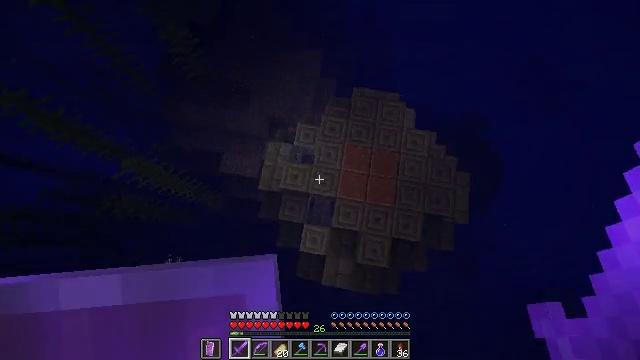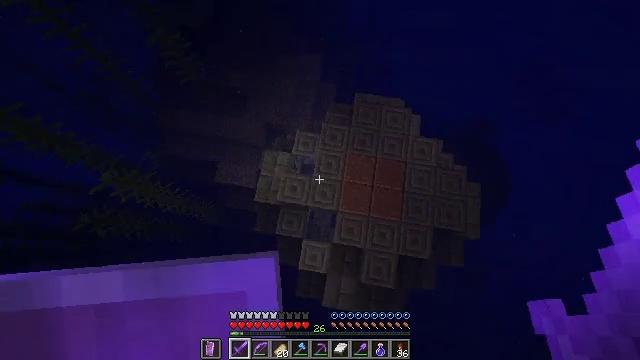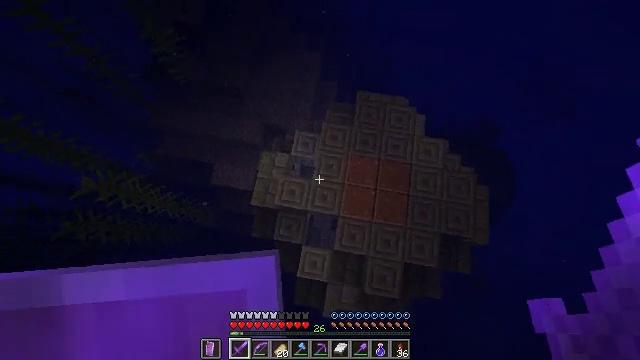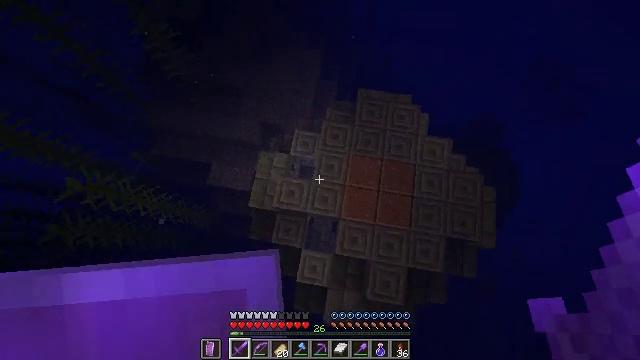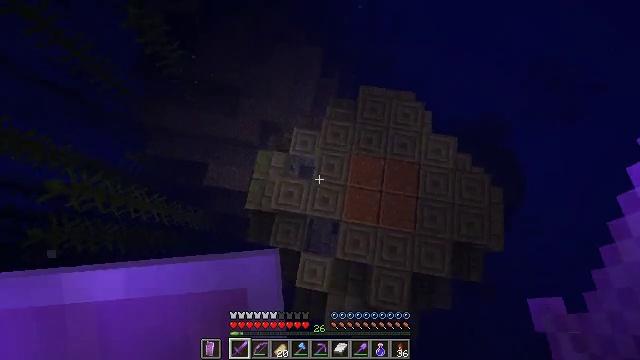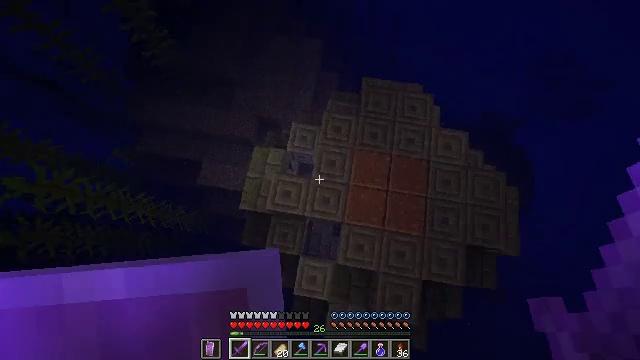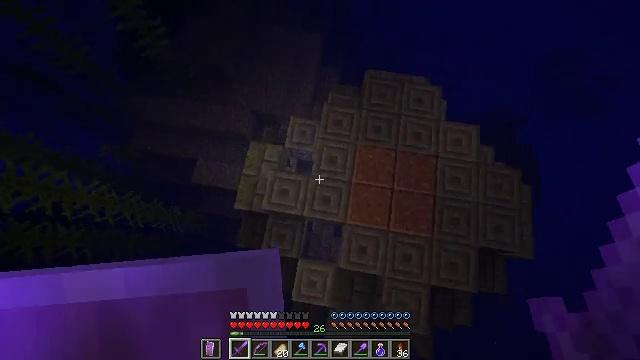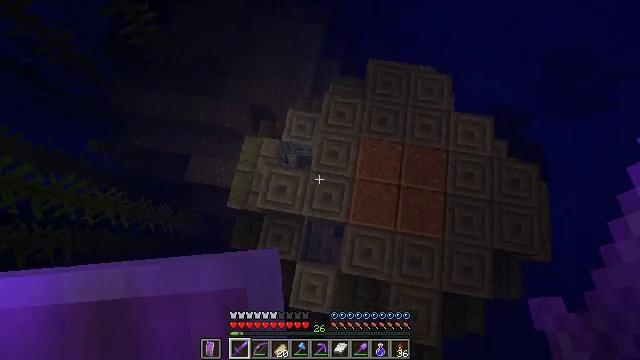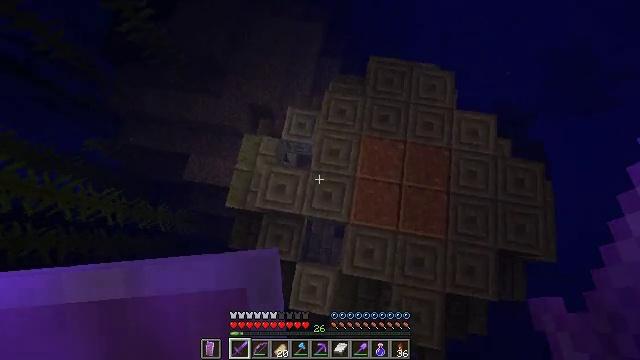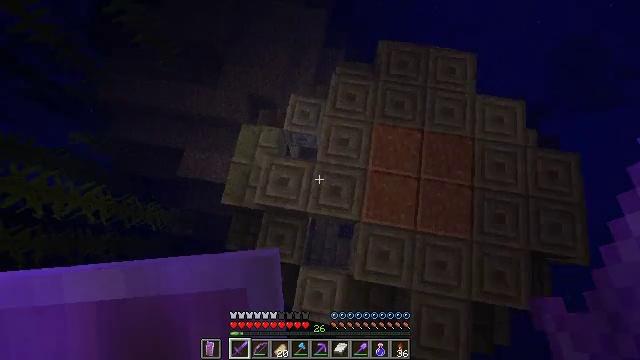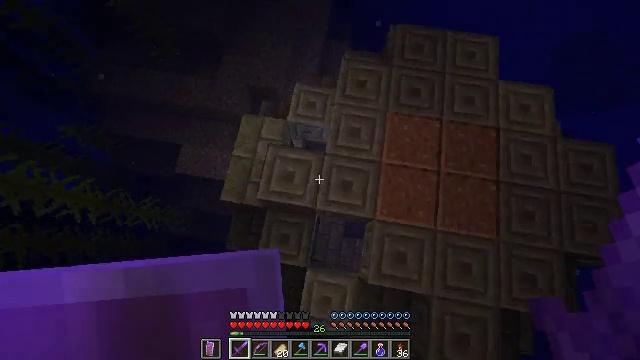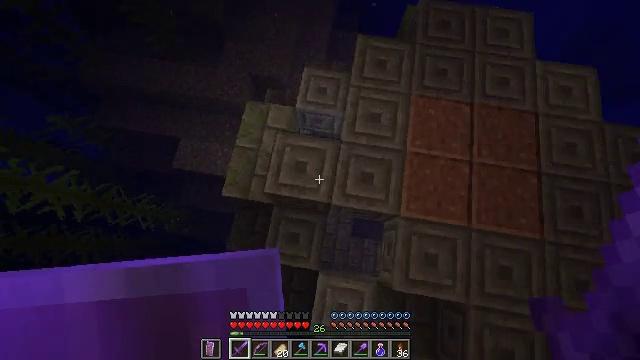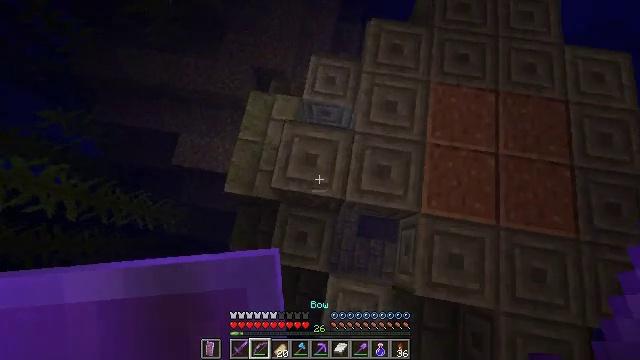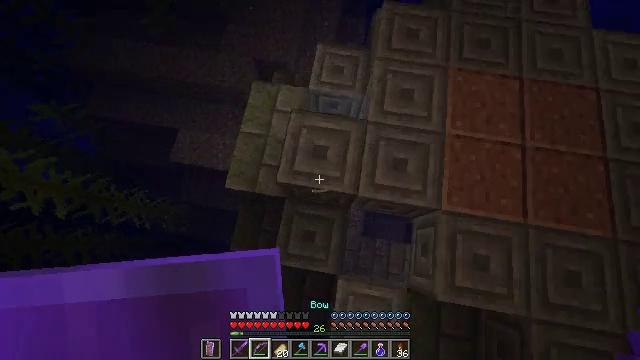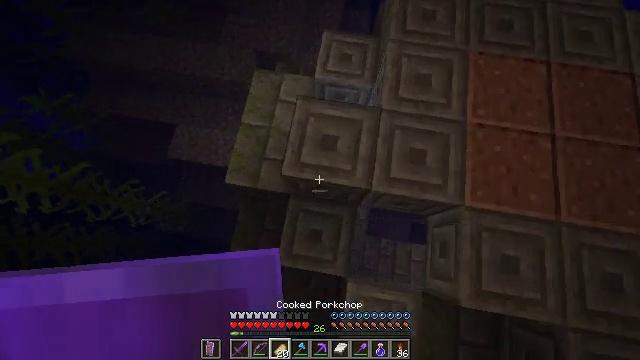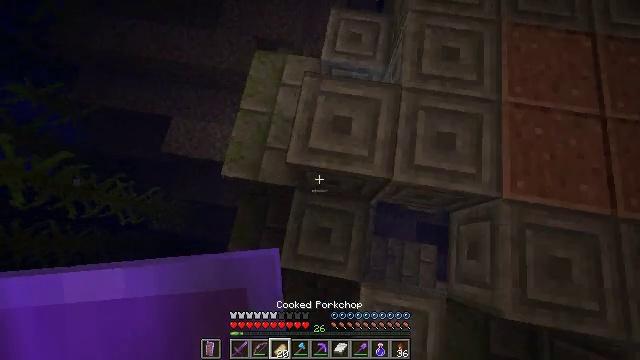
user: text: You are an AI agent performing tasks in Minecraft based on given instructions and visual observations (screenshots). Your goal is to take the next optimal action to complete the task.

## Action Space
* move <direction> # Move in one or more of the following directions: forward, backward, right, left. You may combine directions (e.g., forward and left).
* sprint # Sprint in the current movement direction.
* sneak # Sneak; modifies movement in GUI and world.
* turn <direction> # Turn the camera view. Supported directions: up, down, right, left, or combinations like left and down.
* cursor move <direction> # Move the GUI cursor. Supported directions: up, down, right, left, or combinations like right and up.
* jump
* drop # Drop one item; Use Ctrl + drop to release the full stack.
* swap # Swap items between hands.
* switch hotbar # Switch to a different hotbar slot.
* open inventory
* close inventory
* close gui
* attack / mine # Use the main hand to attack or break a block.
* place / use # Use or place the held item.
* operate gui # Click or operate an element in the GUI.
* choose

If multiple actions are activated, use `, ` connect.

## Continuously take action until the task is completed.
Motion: motion action
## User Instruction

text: Mine gravel from the ground.
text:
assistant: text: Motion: move forward, sneak, turn up
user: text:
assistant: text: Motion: sneak
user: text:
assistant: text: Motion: sprint
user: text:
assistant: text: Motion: sprint
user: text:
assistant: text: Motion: sprint
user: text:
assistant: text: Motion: sneak
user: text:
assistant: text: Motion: sneak
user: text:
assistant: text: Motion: move left, sprint
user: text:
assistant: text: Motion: move left, sprint
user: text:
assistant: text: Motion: move left, sprint
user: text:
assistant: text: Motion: move left, sprint
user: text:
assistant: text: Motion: move left, sneak
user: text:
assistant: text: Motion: sneak
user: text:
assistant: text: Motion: sprint
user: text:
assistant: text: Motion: sprint
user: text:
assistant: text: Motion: sprint
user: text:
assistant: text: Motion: sprint
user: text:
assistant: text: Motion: sprint
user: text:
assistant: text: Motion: sprint, turn right
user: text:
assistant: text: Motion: turn right and down
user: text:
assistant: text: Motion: turn right
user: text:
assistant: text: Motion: turn right and up
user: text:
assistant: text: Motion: move right, turn right and up
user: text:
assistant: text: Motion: move right, turn right and up
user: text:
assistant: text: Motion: move right
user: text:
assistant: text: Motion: move forward and move right
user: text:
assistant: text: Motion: move forward
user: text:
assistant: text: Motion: move forward
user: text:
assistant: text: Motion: move forward
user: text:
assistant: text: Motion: move forward, turn left